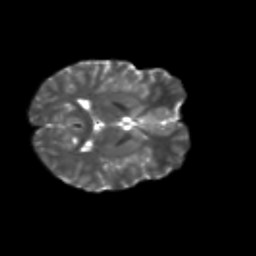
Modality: T2w
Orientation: axial
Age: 11
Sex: male
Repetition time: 9.4 s
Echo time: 0.089 s